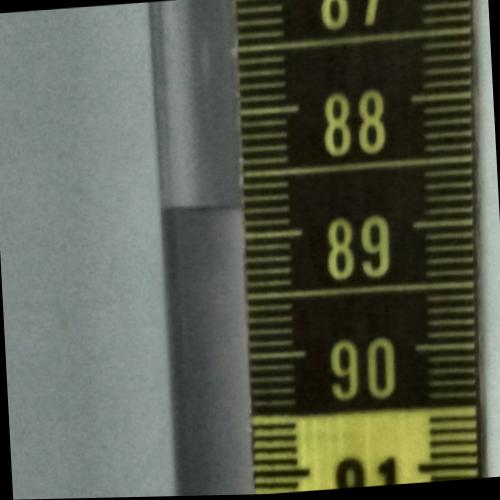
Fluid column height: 88.8 cm